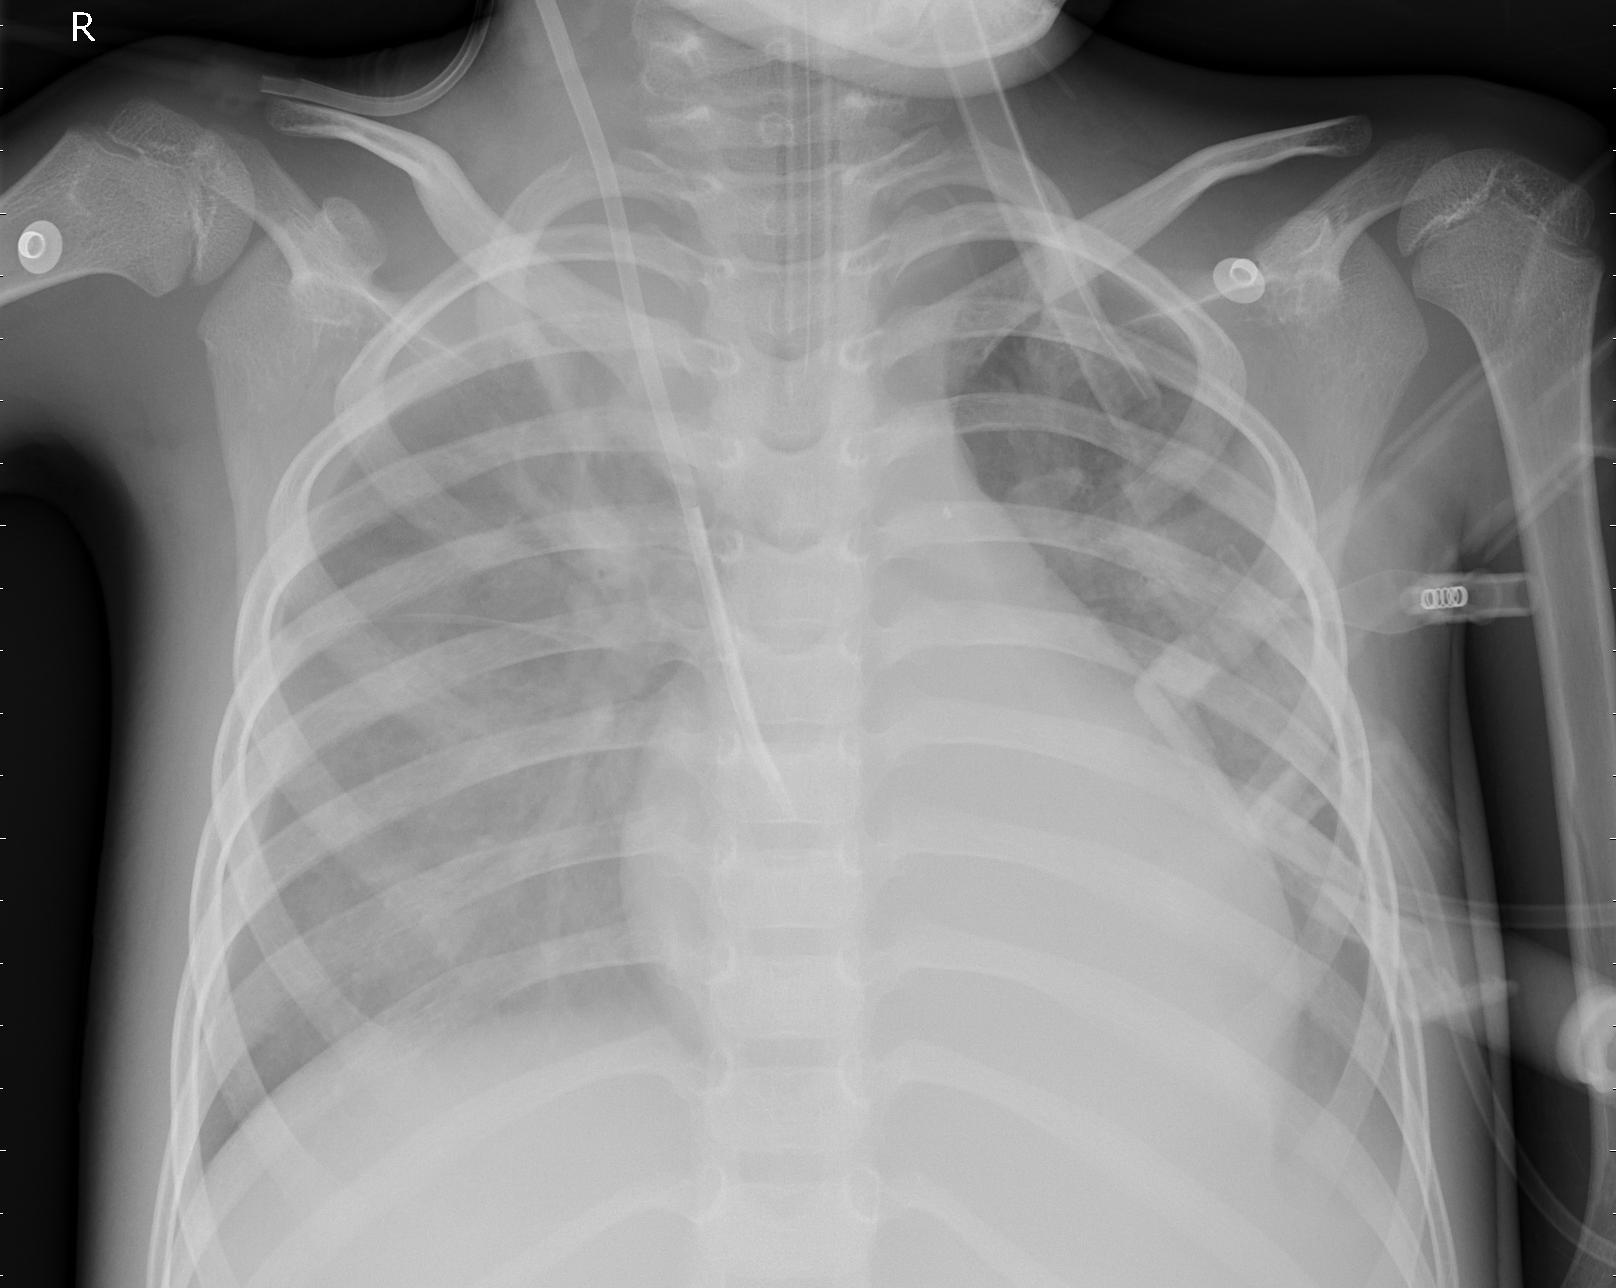
Diagnosis: PNEUMONIA